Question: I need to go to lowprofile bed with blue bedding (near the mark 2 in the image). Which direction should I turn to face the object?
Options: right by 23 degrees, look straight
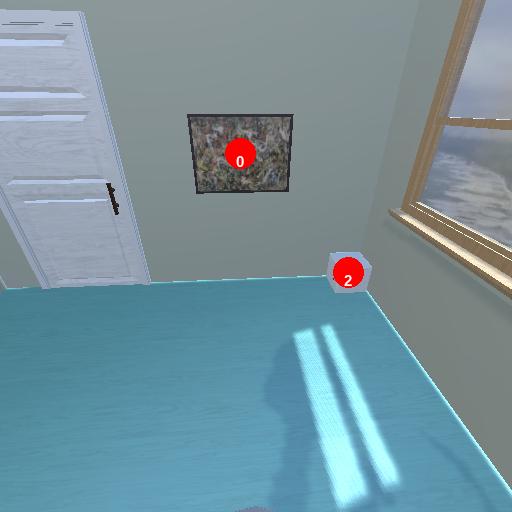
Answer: right by 23 degrees